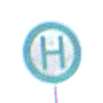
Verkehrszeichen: Haltestelle
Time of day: SunriseSunset
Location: Outdoor (Nature)
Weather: PartlyCloudy
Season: NotSpecified
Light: Natural